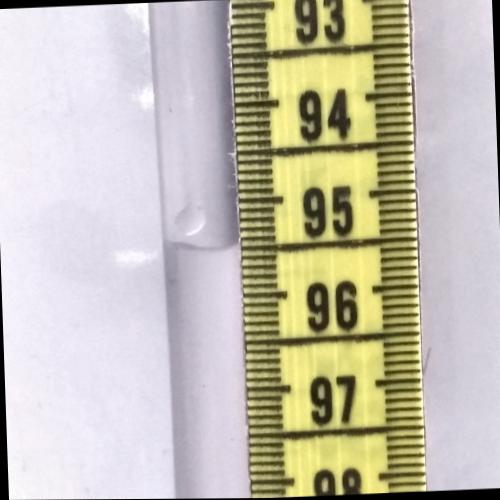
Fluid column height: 95.5 cm